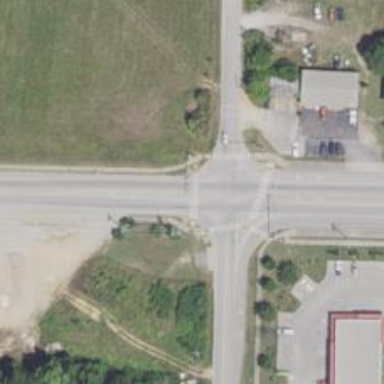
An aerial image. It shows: Crossing on the road.